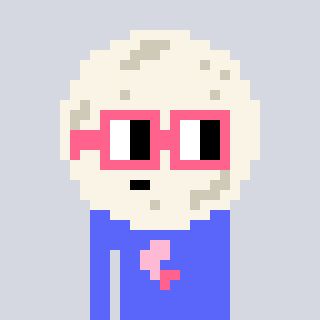
a pixel art character with square pink glasses, a moon-shaped head and a purple-colored body on a cool background